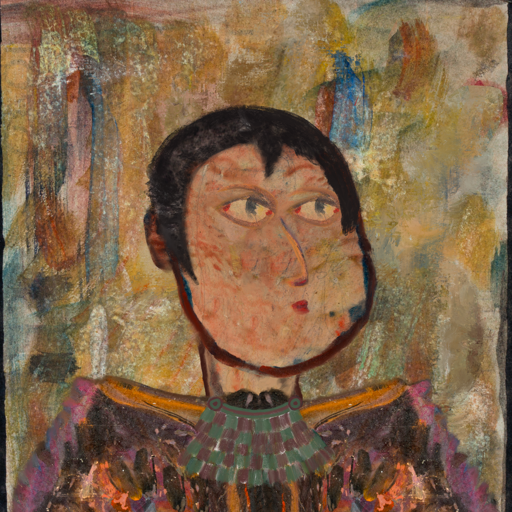
Background: Pipe, Head And Neck Side: Orphan, Face Side: GypsyMother, Bust: Gypsy_Queen, Hair Side: Roy_Bahadur, Head Accessory: Blank, Second Necklace: After_Raid, Necklace: Blank, Baby: Blank